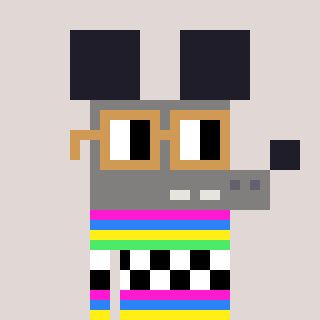
a pixel art character with square brown glasses, a mouse-shaped head and a slimegreen-colored body on a warm background